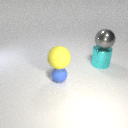
large gray metal sphere above large cyan metal cylinder